Question: A picture does more justice so I'll start with that.

So in my Relation_Type table I have several different Types (Owner, Reviewer, Approver, etc).
In my Relation_Status table I have different status' for some of the types:
> Reviwer: (Pending Feedback, Feedback Received)
Approver: (Pending Decision, Approved, Denied)
My problem is that I don't know how to enforce the relationship that says .
Right now the way this is modeled a relation type of Feedback can have any status which is a logical inconsistency. Also, not all Types have a Status.
So any tips on how to model this so it enforces the dependency ?
Thanks, Raul
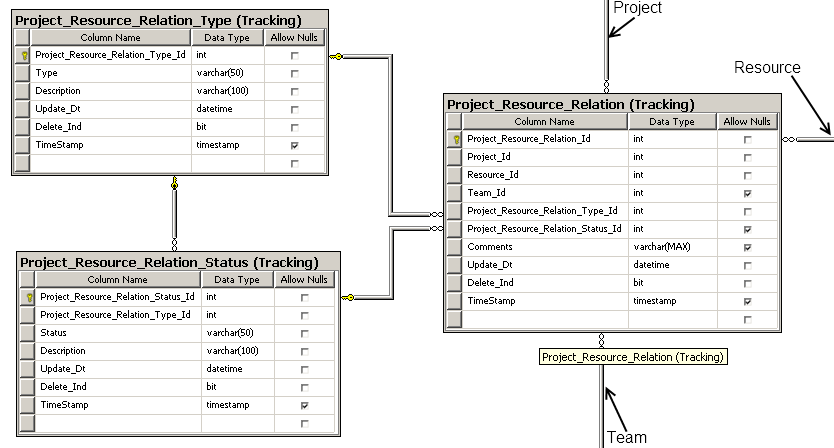
Answer: Perhaps you need a compound foreign key that combines 'Status_Id' with 'Type_Id'.